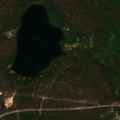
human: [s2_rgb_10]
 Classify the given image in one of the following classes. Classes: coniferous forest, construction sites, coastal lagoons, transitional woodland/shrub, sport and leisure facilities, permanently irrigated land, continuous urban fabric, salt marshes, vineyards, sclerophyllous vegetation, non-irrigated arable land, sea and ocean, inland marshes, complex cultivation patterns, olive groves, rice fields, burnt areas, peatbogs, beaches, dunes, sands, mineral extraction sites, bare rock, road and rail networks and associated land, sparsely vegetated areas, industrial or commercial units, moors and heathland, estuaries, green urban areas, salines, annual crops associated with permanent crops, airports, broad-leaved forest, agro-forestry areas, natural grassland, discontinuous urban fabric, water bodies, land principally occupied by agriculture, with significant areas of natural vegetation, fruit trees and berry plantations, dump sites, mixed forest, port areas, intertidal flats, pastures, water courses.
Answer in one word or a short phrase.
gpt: coniferous forest, mixed forest, transitional woodland/shrub, water bodies